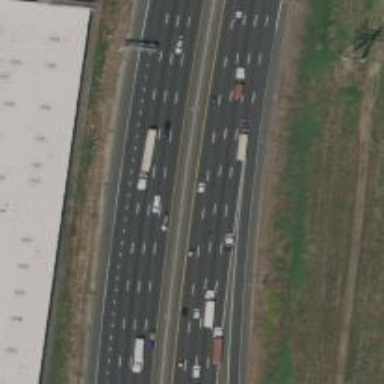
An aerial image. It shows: Motorway link.